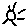
Label: sun